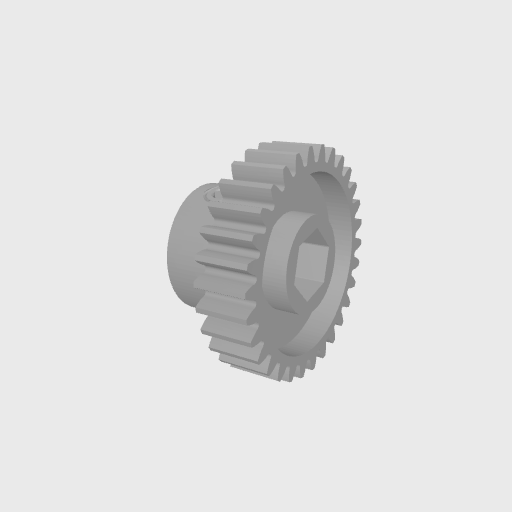
Part: PinionGear8RID30T